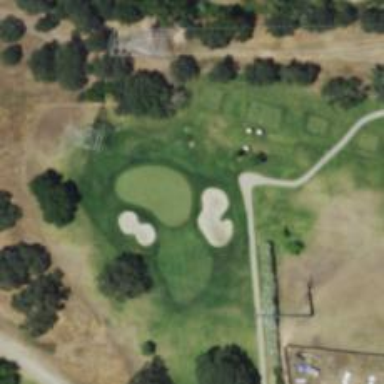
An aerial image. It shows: View of golf hole.